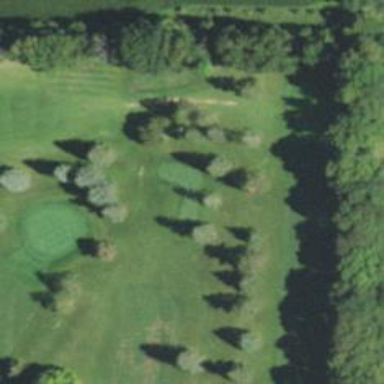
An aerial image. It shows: Golf tee.